Current action and preconditions to check: trajectory_clear

Your task: For each precondition in the list above, predict whether it will hold at this action.

Consider the current scene as observed from the mobile robot's camera, and analyze the predicted future states of all dynamic agents (e.g., people, animals, vehicles, or any moving entities) within the NEXT SECOND.

IMPORTANT: Only answer "very likely" if you are absolutely certain—based on strong, clear evidence—that a dynamic agent will violate the precondition in the predicted future state. Do NOT answer "very likely" for unlikely, ambiguous, or low-probability risks.

Ask yourself for each precondition: Is there a high probability, with clear and convincing evidence, that the predicted future states of any dynamic agent will interfere with the predicted future state of the currently executing action within the NEXT SECOND, causing that precondition to fail?

Assess the risk level based on these predictions. Use "likely" or "very likely" if motions create a clear risk of interference.

Use "neutral" or "improbable" if agents are nearby but their predicted paths are clearly diverging or non-conflicting.

Failure Risk Categories: "very improbable", "improbable", "neutral", "likely", "very likely"

Answer Format: Output ONLY the probability_of_failure value from these categories: "very improbable", "improbable", "neutral", "likely", "very likely"

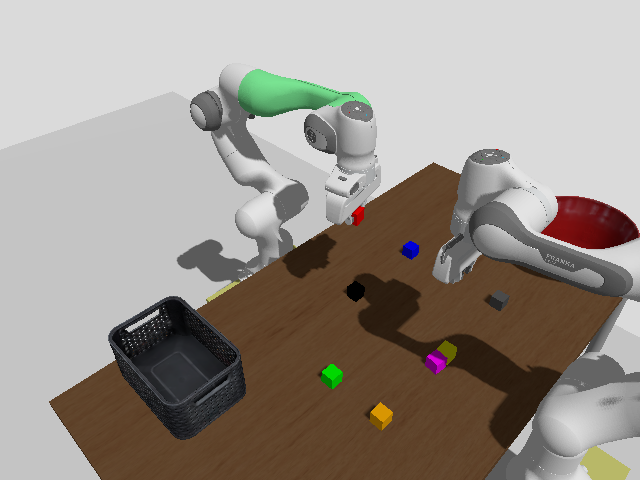

Answer: very improbable